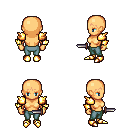
a pixel art fantasy rpg character, female body template, human, tanned skin, gold arm armor, teal pants, plain hairstyle, bracelets, gold boots, dagger, four views (front, back, left, right), 2x2 character sprite sheet, small pixel art, hard edges, no anti-aliasing